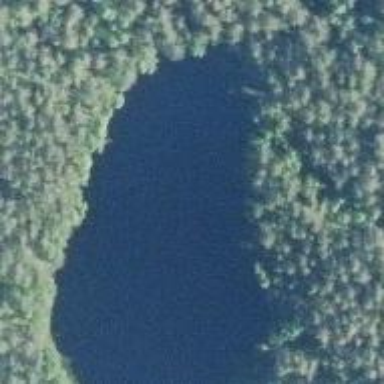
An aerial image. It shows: Serene lake.